Interaction volume radius: 5 \u00c5
Interaction volume height: 10 \u00c5
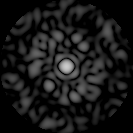
Disorder parameter: 0.7389